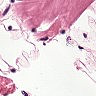
Metastatic tissue present: no